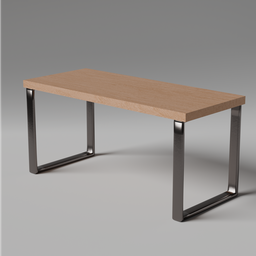
Label: furniture